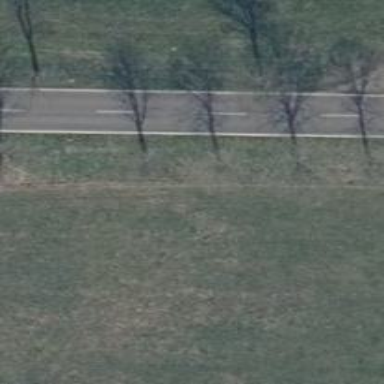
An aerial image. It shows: Row of broadleaved trees.